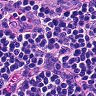
Metastatic tissue present: no